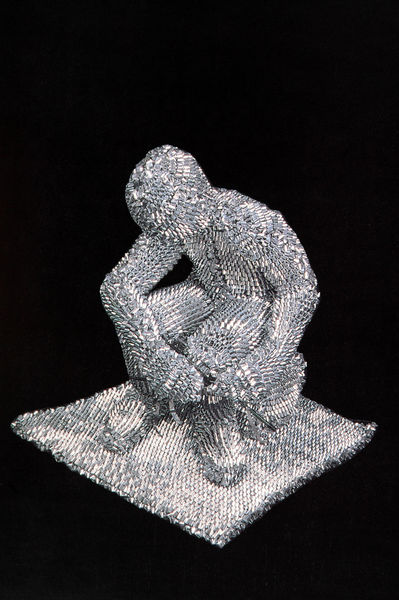
Titel: Wounded
Künstler: Oliver Herring
Standort: Santa Monica
Institution: Collection of Eileen and Peter Norton
Schlagwörter: kopf, mann, nackt, sitzen, licht, schwarz, stroh, teppich, arme, mensch, silber, stein, steine, figur, sitzend, person, gebeugt, skulptur, beine, füße, kauern, sitz, haltung, modern, hocker, spitz, glanz, tepich, glänzen, glänzend, metall, plastik, platte, nagel, nägel, nieten, glitzern, foto, fotografie, unterlage, hocken, photo, silbern, struktur, abgewendet, objekt, pop art, installation, franzen, hockend, brillanten, alu, aluminium, mentallnägel, metallnagel, metallstifte, paillette